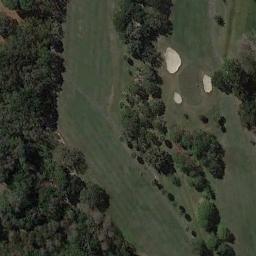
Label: golf_course